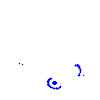
Particle: electron